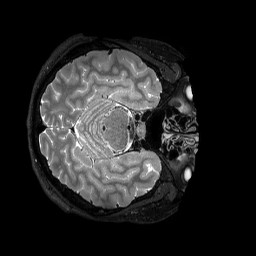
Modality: T2w
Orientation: axial